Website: walmart
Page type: customer-info-address
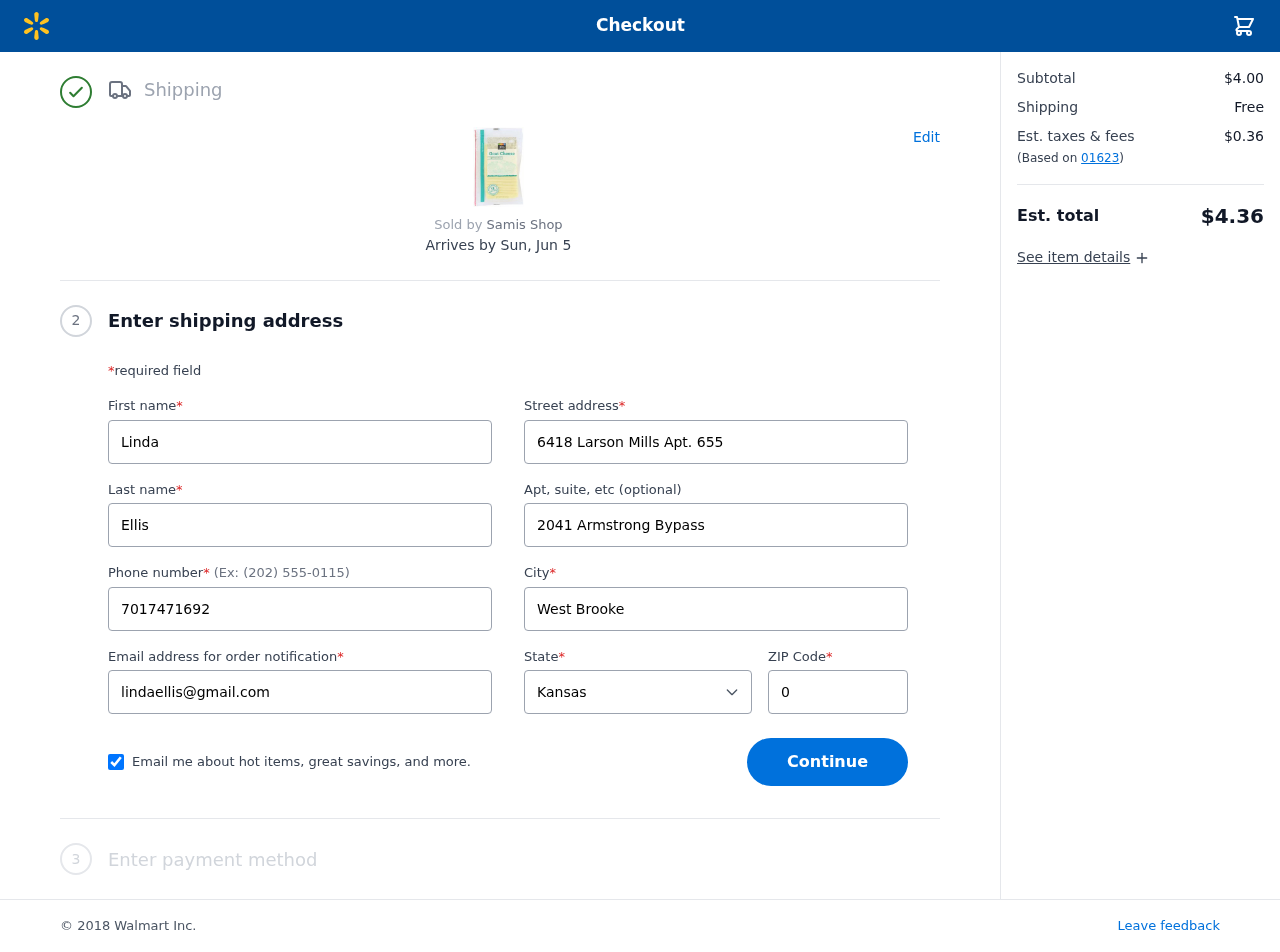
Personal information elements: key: PII_CITY
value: West Brooke
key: PII_EMAIL
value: lindaellis@gmail.com
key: PII_FIRSTNAME
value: Linda
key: PII_LASTNAME
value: Ellis
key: PII_PHONE
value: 7017471692
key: PII_POSTCODE
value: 01623
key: PII_STATE
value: Kansas
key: PII_STREET
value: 6418 Larson Mills Apt. 655
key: PII_STREET2
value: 2041 Armstrong Bypass
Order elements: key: ORDER_DELIVERY_DATE
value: Sun, Jun 5
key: ORDER_SUBTOTAL
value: $4.00
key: ORDER_SHIPPING_COST
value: Free
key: ORDER_TAX
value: $0.36
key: ORDER_TOTAL
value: $4.36